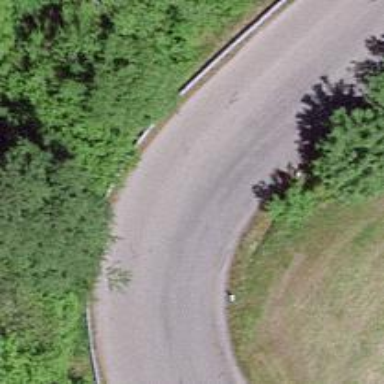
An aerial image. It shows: Unclassified road with asphalt surface.